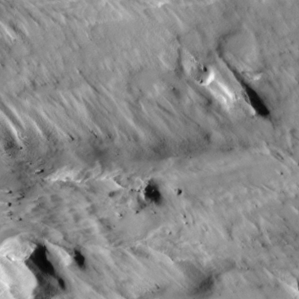
Label: non_frost